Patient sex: F
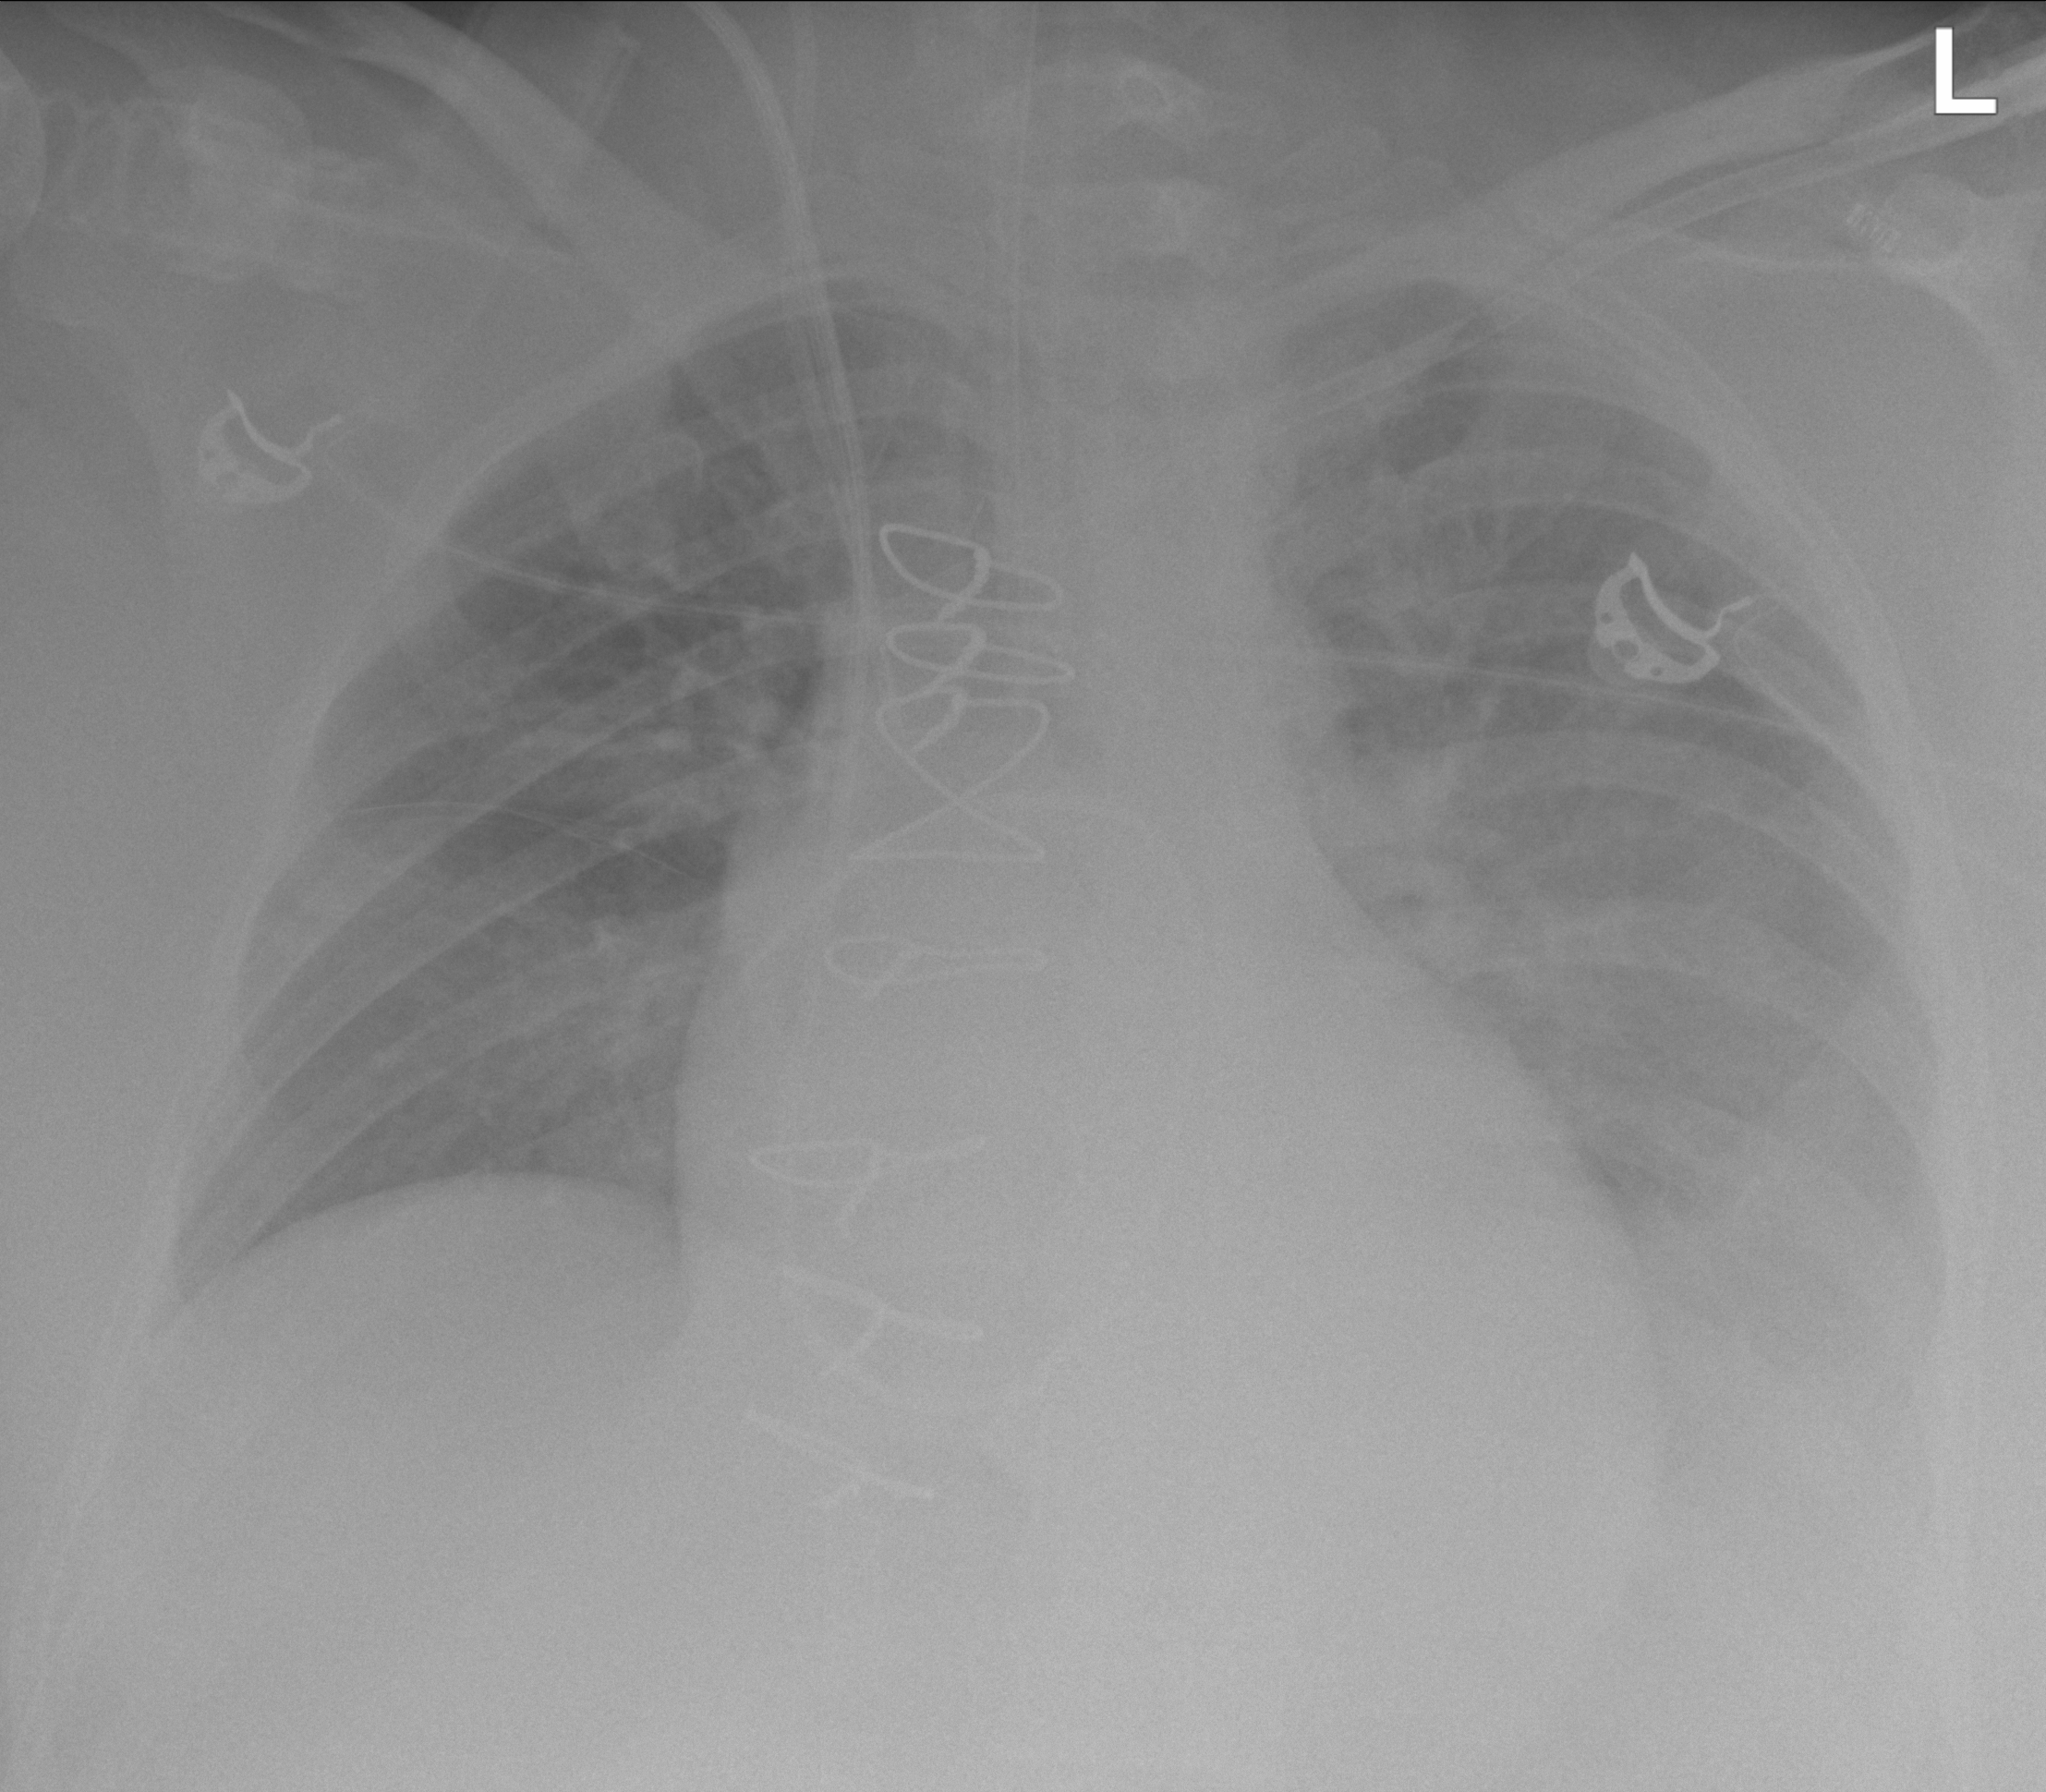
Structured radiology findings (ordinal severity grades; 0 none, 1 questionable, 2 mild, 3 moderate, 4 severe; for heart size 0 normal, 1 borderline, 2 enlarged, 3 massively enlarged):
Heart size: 2
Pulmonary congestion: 2
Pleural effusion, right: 1
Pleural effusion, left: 2
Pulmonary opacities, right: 0
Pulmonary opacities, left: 0
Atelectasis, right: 0
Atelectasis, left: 2